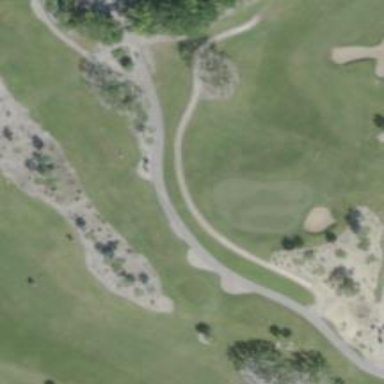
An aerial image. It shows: Footway road used also as golf cart path.